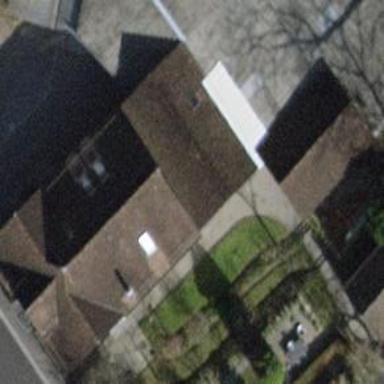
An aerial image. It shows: Building with gabled roof.